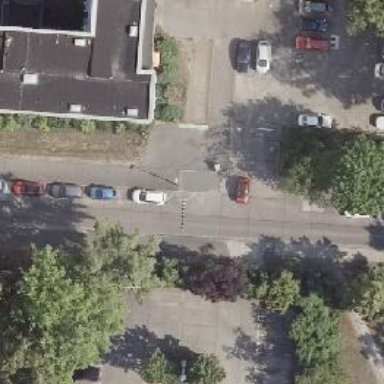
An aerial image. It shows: Table-style traffic calming feature.